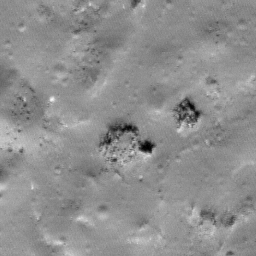
Pit: Lalande 3b
Host crater: Lalande
Host type: impact_melt
Lunar coordinates: latitude -4.533, longitude 351.49